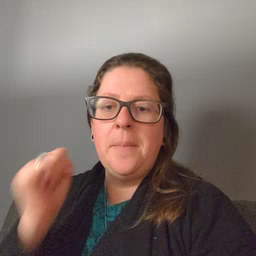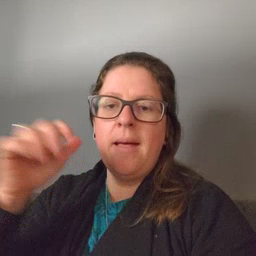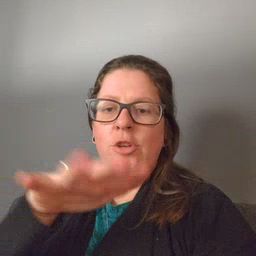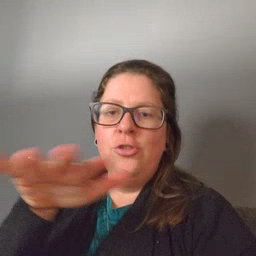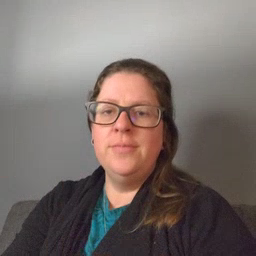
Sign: backyard